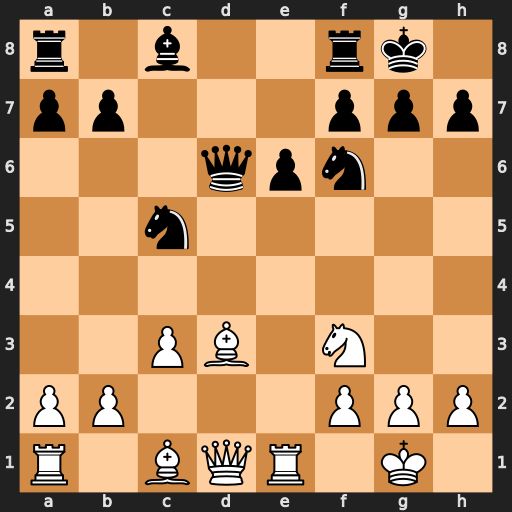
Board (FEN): r1b2rk1/pp3ppp/3qpn2/2n5/8/2PB1N2/PP3PPP/R1BQR1K1
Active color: w
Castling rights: -
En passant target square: -
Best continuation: Bxh7+ Nxh7 Qxd6